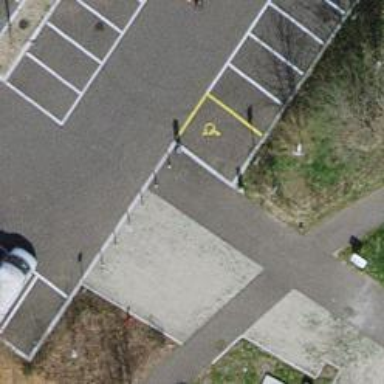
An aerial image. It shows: Bollard.